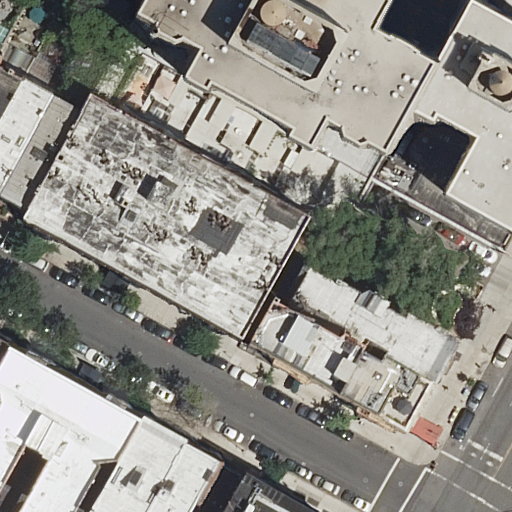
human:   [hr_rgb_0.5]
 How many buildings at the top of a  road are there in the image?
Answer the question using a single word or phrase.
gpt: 10

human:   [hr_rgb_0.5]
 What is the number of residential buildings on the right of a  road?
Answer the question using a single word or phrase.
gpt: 3

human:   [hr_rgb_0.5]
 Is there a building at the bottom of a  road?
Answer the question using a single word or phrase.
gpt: yes

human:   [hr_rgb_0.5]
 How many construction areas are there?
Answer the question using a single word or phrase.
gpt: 0

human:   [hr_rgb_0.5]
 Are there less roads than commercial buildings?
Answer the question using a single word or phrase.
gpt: no

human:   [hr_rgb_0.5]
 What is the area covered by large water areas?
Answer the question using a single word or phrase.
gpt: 0m2

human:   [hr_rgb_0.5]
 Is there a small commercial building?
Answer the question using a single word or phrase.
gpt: no

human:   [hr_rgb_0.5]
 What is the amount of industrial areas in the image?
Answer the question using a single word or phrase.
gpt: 0

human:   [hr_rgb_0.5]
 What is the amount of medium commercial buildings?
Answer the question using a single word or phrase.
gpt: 0

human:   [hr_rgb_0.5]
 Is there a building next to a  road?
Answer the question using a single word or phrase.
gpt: yes

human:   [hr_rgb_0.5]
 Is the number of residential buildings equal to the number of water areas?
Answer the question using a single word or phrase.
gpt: no

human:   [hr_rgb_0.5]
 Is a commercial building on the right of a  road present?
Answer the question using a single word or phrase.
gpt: no

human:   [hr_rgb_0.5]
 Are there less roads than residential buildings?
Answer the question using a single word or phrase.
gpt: yes

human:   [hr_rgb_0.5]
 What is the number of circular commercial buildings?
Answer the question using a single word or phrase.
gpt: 0

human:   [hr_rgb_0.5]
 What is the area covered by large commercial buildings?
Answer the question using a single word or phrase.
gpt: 0m2

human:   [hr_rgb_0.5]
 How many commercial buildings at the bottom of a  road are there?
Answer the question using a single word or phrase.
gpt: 0

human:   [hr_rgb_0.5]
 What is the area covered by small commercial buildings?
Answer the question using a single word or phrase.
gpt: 0m2

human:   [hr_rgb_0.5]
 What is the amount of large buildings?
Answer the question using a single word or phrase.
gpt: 2

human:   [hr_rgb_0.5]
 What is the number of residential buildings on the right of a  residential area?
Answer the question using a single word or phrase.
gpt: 0

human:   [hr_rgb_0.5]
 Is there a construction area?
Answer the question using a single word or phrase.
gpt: no

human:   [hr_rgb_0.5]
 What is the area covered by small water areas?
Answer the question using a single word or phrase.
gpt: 0m2

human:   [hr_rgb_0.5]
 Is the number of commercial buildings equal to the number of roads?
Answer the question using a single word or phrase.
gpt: no

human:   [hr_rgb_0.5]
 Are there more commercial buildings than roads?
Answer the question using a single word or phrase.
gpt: no

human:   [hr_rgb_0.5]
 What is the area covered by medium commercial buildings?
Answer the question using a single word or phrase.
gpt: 0m2

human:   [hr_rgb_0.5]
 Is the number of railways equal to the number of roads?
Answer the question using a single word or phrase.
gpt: no

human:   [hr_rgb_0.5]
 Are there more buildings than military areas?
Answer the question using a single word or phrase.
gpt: yes

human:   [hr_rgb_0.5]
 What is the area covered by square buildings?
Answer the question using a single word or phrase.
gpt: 0m2

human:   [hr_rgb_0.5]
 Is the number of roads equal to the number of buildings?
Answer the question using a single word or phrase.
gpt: no

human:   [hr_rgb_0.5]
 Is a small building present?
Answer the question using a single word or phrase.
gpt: yes

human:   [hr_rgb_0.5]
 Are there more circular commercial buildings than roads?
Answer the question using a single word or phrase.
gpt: no

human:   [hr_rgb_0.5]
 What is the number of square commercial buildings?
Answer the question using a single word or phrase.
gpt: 0

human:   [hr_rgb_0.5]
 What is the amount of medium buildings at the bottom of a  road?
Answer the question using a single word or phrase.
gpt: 2

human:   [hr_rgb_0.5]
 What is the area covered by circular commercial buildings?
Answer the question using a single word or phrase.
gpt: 0m2

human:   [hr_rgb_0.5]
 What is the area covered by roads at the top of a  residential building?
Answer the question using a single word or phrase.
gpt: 0m2

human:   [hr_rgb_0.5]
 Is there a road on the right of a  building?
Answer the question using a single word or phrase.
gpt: yes

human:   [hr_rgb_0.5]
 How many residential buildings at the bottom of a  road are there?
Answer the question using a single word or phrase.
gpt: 4